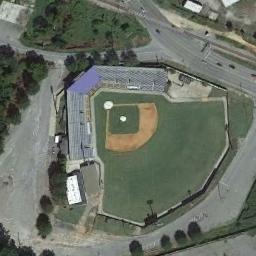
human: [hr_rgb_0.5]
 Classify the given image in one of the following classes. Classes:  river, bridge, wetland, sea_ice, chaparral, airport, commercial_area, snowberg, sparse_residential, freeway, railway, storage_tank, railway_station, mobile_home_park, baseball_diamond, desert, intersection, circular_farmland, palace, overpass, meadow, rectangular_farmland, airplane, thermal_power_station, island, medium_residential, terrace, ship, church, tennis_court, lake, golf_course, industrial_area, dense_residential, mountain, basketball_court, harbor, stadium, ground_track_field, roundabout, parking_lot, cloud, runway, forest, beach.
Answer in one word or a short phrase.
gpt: stadium